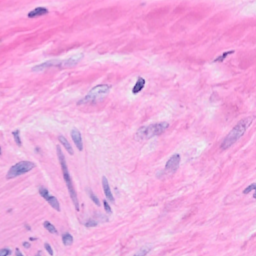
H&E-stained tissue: Breast